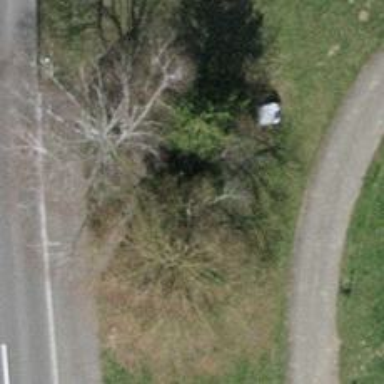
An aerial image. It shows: Brown bench.